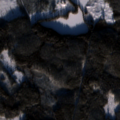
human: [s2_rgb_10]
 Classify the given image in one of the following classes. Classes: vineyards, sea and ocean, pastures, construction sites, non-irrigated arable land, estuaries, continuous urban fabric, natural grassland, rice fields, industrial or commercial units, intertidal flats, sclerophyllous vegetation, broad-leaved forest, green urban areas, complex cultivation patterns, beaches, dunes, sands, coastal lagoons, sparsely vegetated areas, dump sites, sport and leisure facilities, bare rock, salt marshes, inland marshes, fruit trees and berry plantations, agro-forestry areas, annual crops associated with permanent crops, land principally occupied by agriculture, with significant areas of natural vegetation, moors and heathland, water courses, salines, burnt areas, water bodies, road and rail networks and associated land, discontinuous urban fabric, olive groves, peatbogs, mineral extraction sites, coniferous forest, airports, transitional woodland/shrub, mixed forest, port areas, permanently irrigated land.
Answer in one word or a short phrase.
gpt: coniferous forest, mixed forest, transitional woodland/shrub